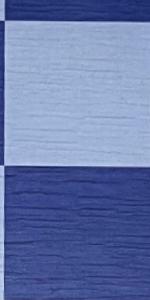
Label: Empty